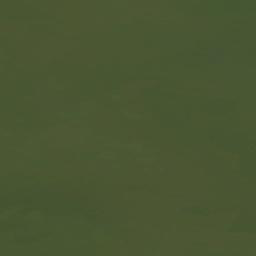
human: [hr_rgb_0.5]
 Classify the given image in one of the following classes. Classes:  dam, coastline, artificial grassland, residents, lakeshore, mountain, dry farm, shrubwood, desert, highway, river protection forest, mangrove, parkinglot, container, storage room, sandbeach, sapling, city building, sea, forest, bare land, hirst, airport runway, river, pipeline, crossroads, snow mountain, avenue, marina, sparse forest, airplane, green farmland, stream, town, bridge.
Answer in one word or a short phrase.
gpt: sea